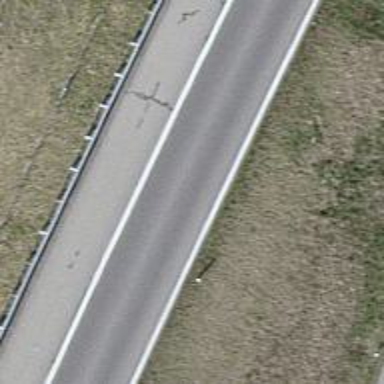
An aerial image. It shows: Asphalt motorway link.